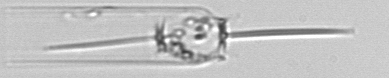
Label: Ditylum_brightwellii